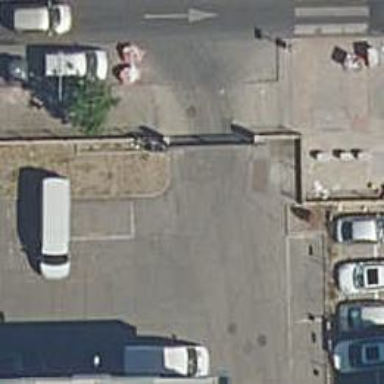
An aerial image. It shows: Gate.